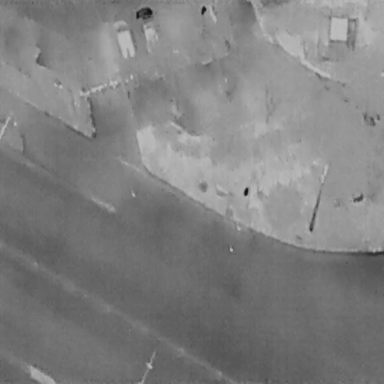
There are two Cars in the infrared image.